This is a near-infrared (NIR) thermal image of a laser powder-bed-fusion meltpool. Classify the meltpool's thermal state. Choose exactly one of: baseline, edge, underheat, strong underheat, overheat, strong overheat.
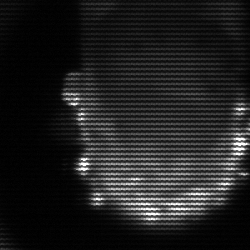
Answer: baseline